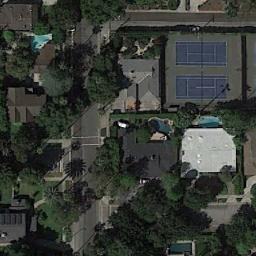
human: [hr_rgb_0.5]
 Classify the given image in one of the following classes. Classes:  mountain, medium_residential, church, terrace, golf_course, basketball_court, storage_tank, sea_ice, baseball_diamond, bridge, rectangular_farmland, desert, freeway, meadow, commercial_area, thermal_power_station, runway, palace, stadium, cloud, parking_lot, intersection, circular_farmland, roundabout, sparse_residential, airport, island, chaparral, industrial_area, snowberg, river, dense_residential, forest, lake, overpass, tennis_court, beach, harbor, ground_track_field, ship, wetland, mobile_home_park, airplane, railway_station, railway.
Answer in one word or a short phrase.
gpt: tennis_court